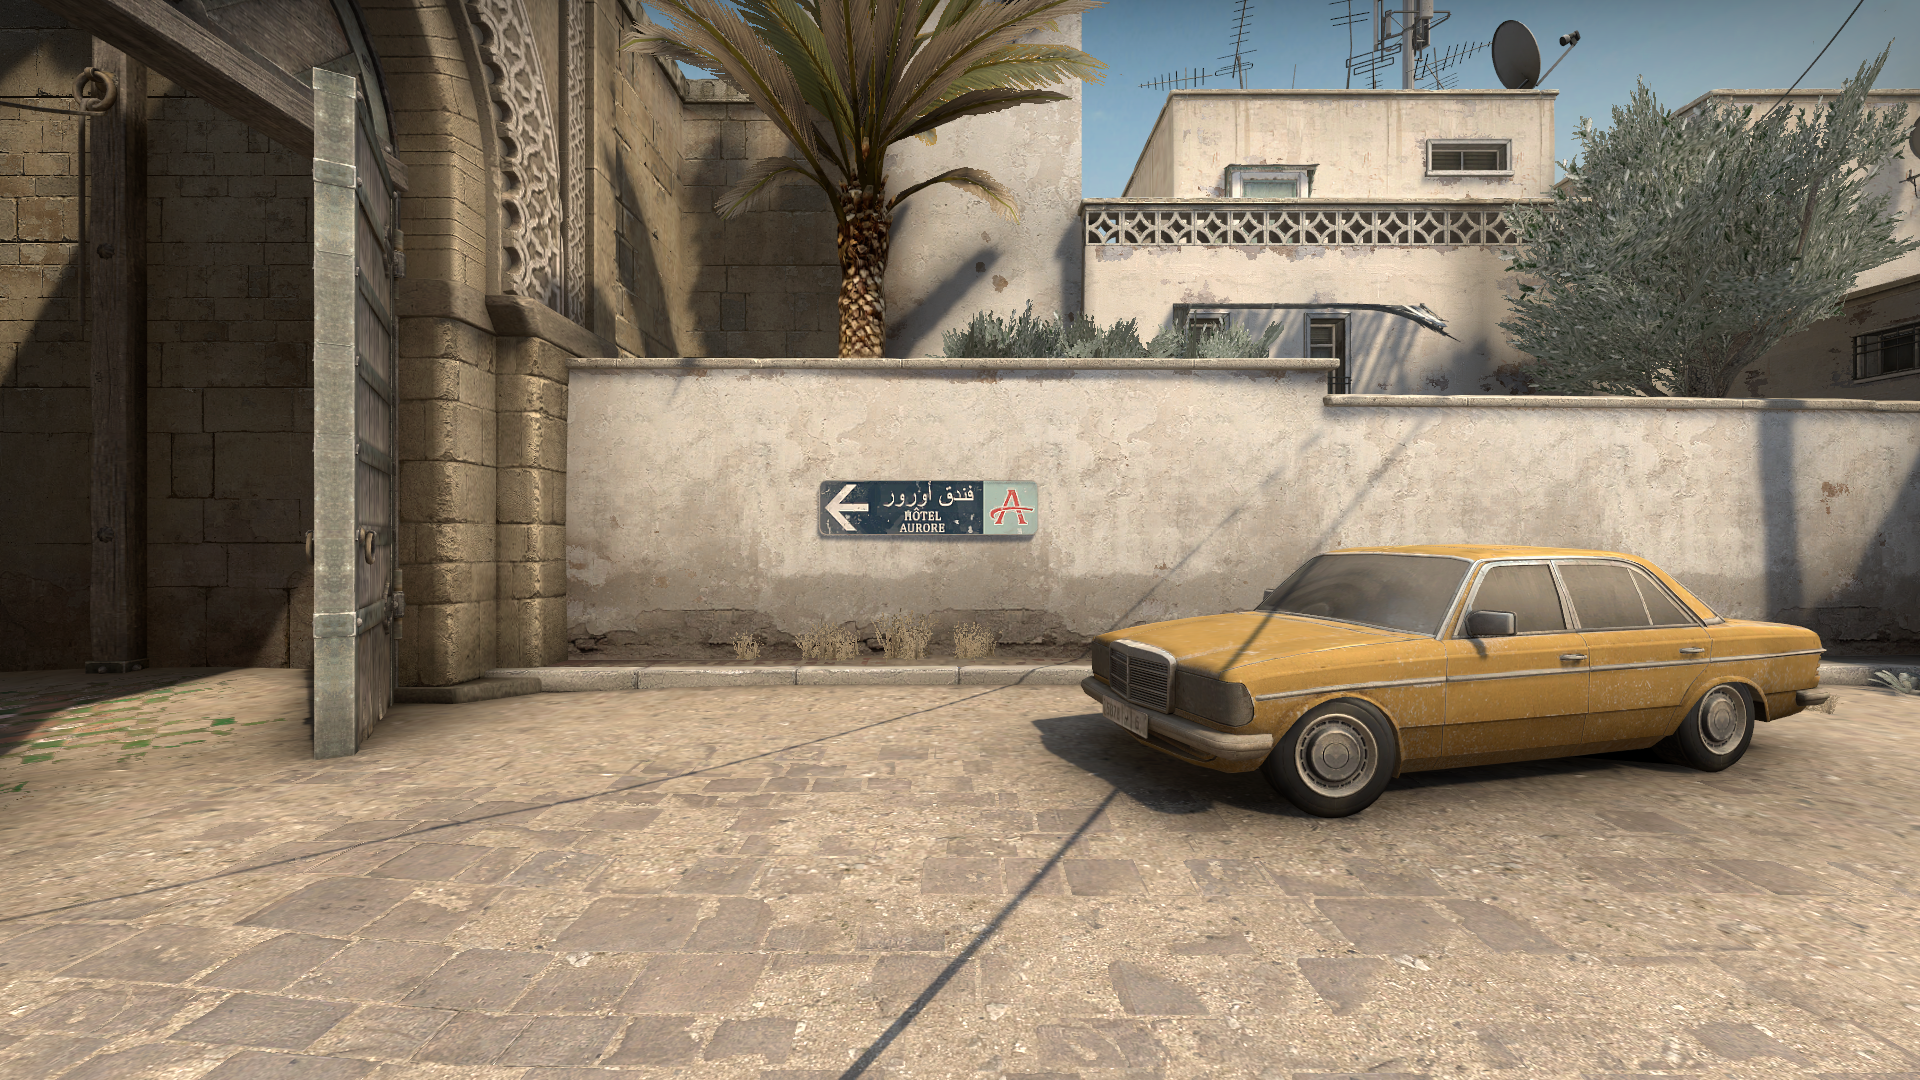
Map: de_dust2